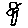
Label: flower